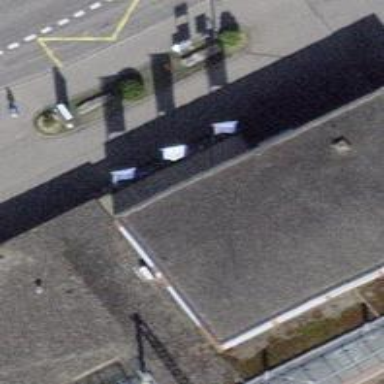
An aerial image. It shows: Wall serving as support.